Question: I have several problems: And im really getting stuck here.
Ok first problem is with my jquery bound to my button. The function works but when its bound to my asp control button (Button1) I cant for some reason use the code behind to update mysql.
'''
<script type="text/javascript">
$(function () {
$('[name*= "Button2"]').click(function () {
var x = $('[name*= "TextBox1"]').val();
var newdiv = $("<div></div>").html(x).attr('id', 'test');
$('#test1').append(newdiv);
$('[name*= "Table1"]').text($('#test1').html());
$('[name*= "TextBox1"]').val('');
return false;
});
});
</script>
<p>
<asp:TextBox ID="TextBox1" name="TextBox1" runat="server" Rows="3"
Height="47px" Width="638px"></asp:TextBox>
</p>
<p>
<asp:Button ID="Button1" runat="server" Text="Post Message" Width="98px"
onclick="Button1_Click" />
<asp:Button ID="Button2" runat="server" onclick="Button2_Click" Text="Button" />
</p>
<p>
<asp:Table ID="Table1" name="Table1" runat="server" Width="488px"></asp:Table>
</p>
<div id="test1"></div>
</asp:Content>
'''
I tryed solving this by taking out 'return false;' this worked in that it did save to the database as the userid was there but Wallpostings had an empty field. This is due to the page reloading when I click my asp button which is in turn due to the java/jquery. If I keep return false I get nothing in my sql.
'''
{
string theUserId = Session["UserID"].ToString();
OdbcConnection cn = new OdbcConnection("Driver={MySQL ODBC 3.51 Driver}; Server=localhost; Database=gymwebsite; User=root; Password=commando;");
cn.Open();
OdbcCommand cmd = new OdbcCommand("INSERT INTO WallPosting (UserID, Wallpostings) VALUES ("+theUserId+", '" + TextBox1.Text + "')", cn);
cmd.ExecuteNonQuery();
}
}
'''
Using this code I can insert into my database but when I try to insert again if I want to add another comment on my wall post I get an error: Duplicate entry '1' for key 'PRIMARY'
so I think I need to use update but I dont know how to do an Update for mysql or sql syntax? It also says when I create the schema that on update no action (not sure if this is the same thing) see below for script)
Also does update do the same thing as insert if there is nothing there to begin with? And if I update how do I add the data sequentialy (not sure thats the correct word) i.e if I have apples already in my Wallpostings and I update something new in my textbox like oranges how do I get it to layout like this:
'''
(Wallposting Table)
| UserID | Wallpostings |
....1........Oranges
.............Apples
'''
Ignore the dots (just for spacing)

'''
SET @OLD_UNIQUE_CHECKS=@@UNIQUE_CHECKS, UNIQUE_CHECKS=0;
SET @OLD_FOREIGN_KEY_CHECKS=@@FOREIGN_KEY_CHECKS, FOREIGN_KEY_CHECKS=0;
SET @OLD_SQL_MODE=@@SQL_MODE, SQL_MODE='TRADITIONAL';
CREATE SCHEMA IF NOT EXISTS 'gymwebsite' DEFAULT CHARACTER SET latin1 COLLATE latin1_swedish_ci ;
USE 'gymwebsite' ;
-- -----------------------------------------------------
-- Table 'gymwebsite'.'User'
-- -----------------------------------------------------
CREATE TABLE IF NOT EXISTS 'gymwebsite'.'User' (
'UserID' INT NOT NULL AUTO_INCREMENT ,
'Email' VARCHAR(245) NULL ,
'FirstName' VARCHAR(45) NULL ,
'SecondName' VARCHAR(45) NULL ,
'DOB' VARCHAR(15) NULL ,
'Location' VARCHAR(45) NULL ,
'Aboutme' VARCHAR(245) NULL ,
'username' VARCHAR(45) NULL ,
'password' VARCHAR(45) NULL ,
PRIMARY KEY ('UserID') )
ENGINE = InnoDB;
-- -----------------------------------------------------
-- Table 'gymwebsite'.'Pictures'
-- -----------------------------------------------------
CREATE TABLE IF NOT EXISTS 'gymwebsite'.'Pictures' (
'UserID' INT NOT NULL ,
'picturepath' VARCHAR(245) NULL ,
PRIMARY KEY ('UserID') ,
INDEX 'fk_Pictures_Userinfo1' ('UserID' ASC) ,
CONSTRAINT 'fk_Pictures_Userinfo1'
FOREIGN KEY ('UserID' )
REFERENCES 'gymwebsite'.'User' ('UserID' )
ON DELETE NO ACTION
ON UPDATE NO ACTION)
ENGINE = InnoDB;
-- -----------------------------------------------------
-- Table 'gymwebsite'.'WallPosting'
-- -----------------------------------------------------
CREATE TABLE IF NOT EXISTS 'gymwebsite'.'WallPosting' (
'UserID' INT NOT NULL AUTO_INCREMENT ,
'Wallpostings' VARCHAR(2500) NULL ,
INDEX 'fk_WallPostings_Userinfo1' ('UserID' ASC) ,
PRIMARY KEY ('UserID') ,
CONSTRAINT 'fk_WallPostings_Userinfo1'
FOREIGN KEY ('UserID' )
REFERENCES 'gymwebsite'.'User' ('UserID' )
ON DELETE NO ACTION
ON UPDATE NO ACTION)
ENGINE = InnoDB;
-- -----------------------------------------------------
-- Table 'gymwebsite'.'DietPlan'
-- -----------------------------------------------------
CREATE TABLE IF NOT EXISTS 'gymwebsite'.'DietPlan' (
'UserID' INT NOT NULL ,
PRIMARY KEY ('UserID') ,
INDEX 'fk_DietPlan_Userinfo1' ('UserID' ASC) ,
CONSTRAINT 'fk_DietPlan_Userinfo1'
FOREIGN KEY ('UserID' )
REFERENCES 'gymwebsite'.'User' ('UserID' )
ON DELETE NO ACTION
ON UPDATE NO ACTION)
ENGINE = InnoDB;
-- -----------------------------------------------------
-- Table 'gymwebsite'.'WorkoutPlan'
-- -----------------------------------------------------
CREATE TABLE IF NOT EXISTS 'gymwebsite'.'WorkoutPlan' (
'UserID' INT NOT NULL ,
PRIMARY KEY ('UserID') ,
INDEX 'fk_WorkoutPlan_Userinfo1' ('UserID' ASC) ,
CONSTRAINT 'fk_WorkoutPlan_Userinfo1'
FOREIGN KEY ('UserID' )
REFERENCES 'gymwebsite'.'User' ('UserID' )
ON DELETE NO ACTION
ON UPDATE NO ACTION)
ENGINE = InnoDB;
-- -----------------------------------------------------
-- Table 'gymwebsite'.'Friends'
-- -----------------------------------------------------
CREATE TABLE IF NOT EXISTS 'gymwebsite'.'Friends' (
'idFriends' INT NOT NULL AUTO_INCREMENT ,
'UserID' INT NOT NULL ,
PRIMARY KEY ('idFriends', 'UserID') ,
INDEX 'fk_Friends_Userinfo1' ('UserID' ASC) ,
CONSTRAINT 'fk_Friends_Userinfo1'
FOREIGN KEY ('UserID' )
REFERENCES 'gymwebsite'.'User' ('UserID' )
ON DELETE NO ACTION
ON UPDATE NO ACTION)
ENGINE = InnoDB;
SET SQL_MODE=@OLD_SQL_MODE;
SET FOREIGN_KEY_CHECKS=@OLD_FOREIGN_KEY_CHECKS;
SET UNIQUE_CHECKS=@OLD_UNIQUE_CHECKS;
'''
What I may be trying to do is update but at the same time insert? If that makes any sense?
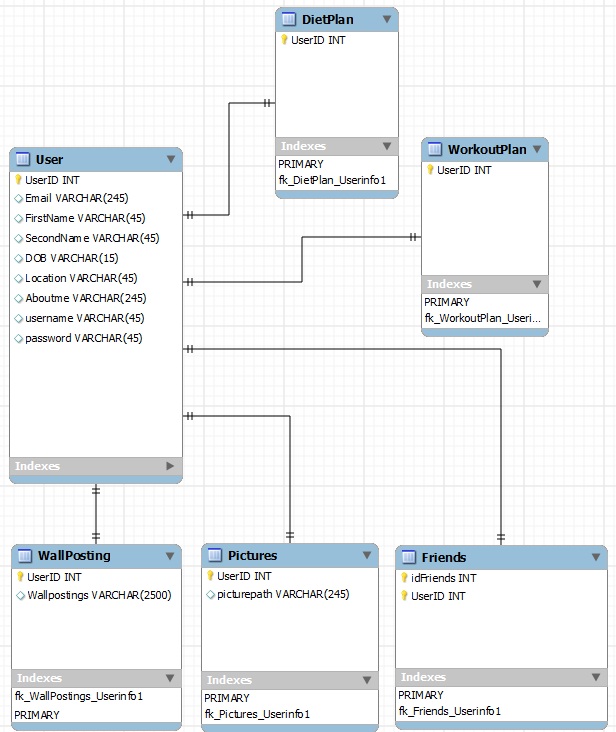
Answer: 1. "return false;" in your js is like saying preventDefault(), it prevents further code from running (and it keeps the browser from posting forms and following links, etc). In this case it's preventing the ASP.net code from executing a postback, and that keeps your server side code from running your SQL statement. You need to remove that return false line.
Update: You dynamic content disappears because you require a postback to do the SQL update. That means the page gets redrawn from scratch and all the changes you made with jQuery disappear. To correct this you either need to make an AJAX call to run the server side code, or remove the JS function and write some server side code to display the div after you make the SQL call.
1. UserId should not be the primary key for WallPosting table, it should only be the primary key for the User table. You should create an new auto incrementing field called WallPostingId, and this would allow you to have multiple WallPostings for each user (do this with other tables too, obviously changing the name of the field to be appropriate for each table), then you can sort them by CreatedDate (another useful field to have). It's alright to have UserId as a foreign key constraint in other tables, but that just verifies that any given UserId exists.
A crafty user could use a command like that to take control of your database, potentially stealing, corrupting, and destroying data for other users.
You should not use string concatenation (e.g. "Insert ... " + UserText + "...") to build SQL commands. I would suggest creating stored procedures or Linq statements for each or your data operations that deal with user created data. Think about it, what if I entered this into the text box:
'); drop table User; --